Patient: sex M, age 47
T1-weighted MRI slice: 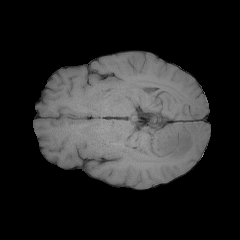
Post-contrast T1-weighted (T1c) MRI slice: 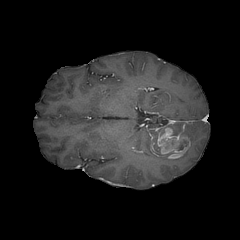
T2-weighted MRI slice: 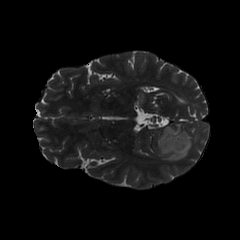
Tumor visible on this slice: yes
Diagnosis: Glioblastoma, IDH-wildtype
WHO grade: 4